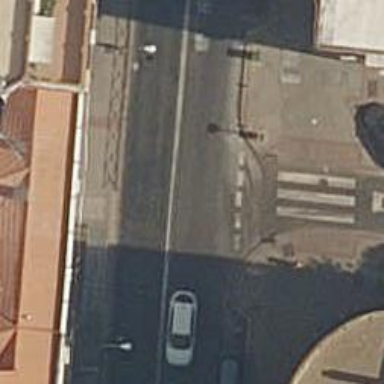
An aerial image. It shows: Road with "give way" sign.